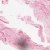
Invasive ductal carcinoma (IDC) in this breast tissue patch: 0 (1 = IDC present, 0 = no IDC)